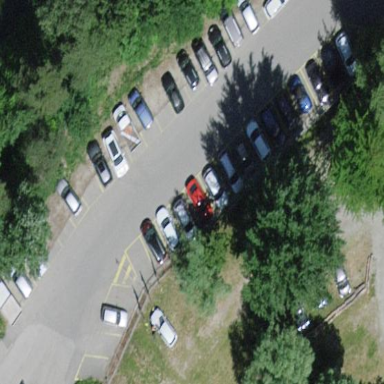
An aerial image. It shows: Parking available on the street side.